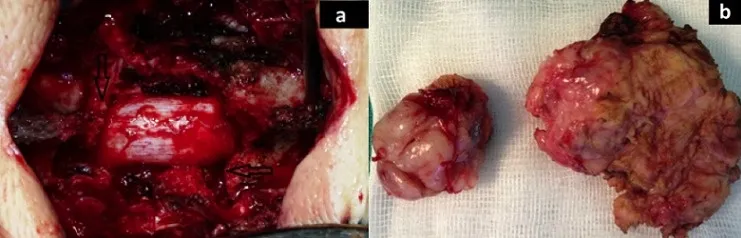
Operative findings. The tumor caused extended bone lysis (arrows in a); the dura was not invaded. The tumor was white-reddish and multilobulated (b).
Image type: medical_photograph (other_medical_photograph)